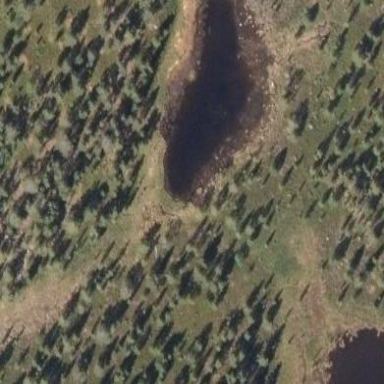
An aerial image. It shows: Pond surrounded by natural water.